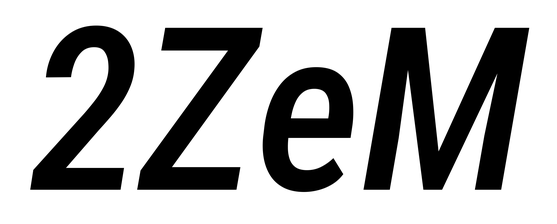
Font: Roboto-Italic_Condensed_Medium_Italic